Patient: sex M, age 34
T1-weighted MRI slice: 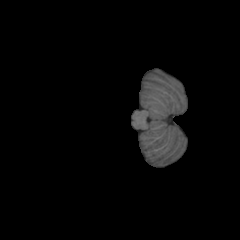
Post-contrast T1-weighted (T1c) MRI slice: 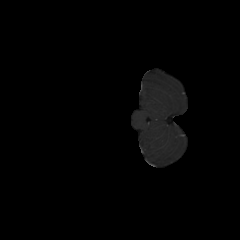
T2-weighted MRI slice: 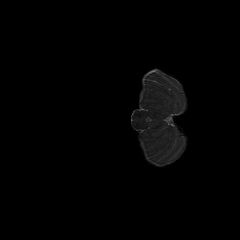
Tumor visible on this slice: no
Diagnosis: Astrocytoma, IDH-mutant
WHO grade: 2